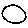
Label: circle